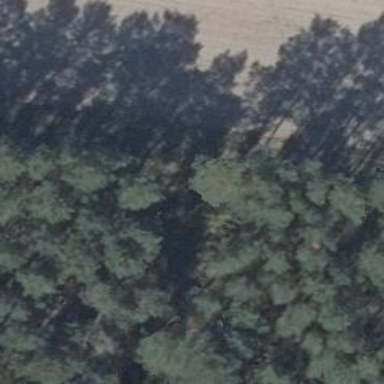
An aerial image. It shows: Hunting stand.